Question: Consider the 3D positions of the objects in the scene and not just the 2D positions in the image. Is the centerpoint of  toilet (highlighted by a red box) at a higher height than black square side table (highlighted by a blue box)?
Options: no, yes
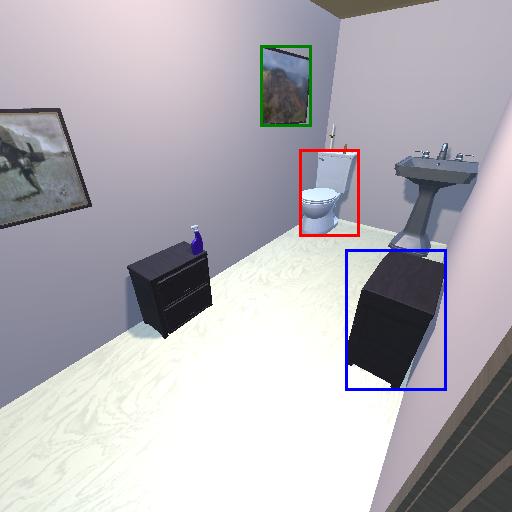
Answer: no